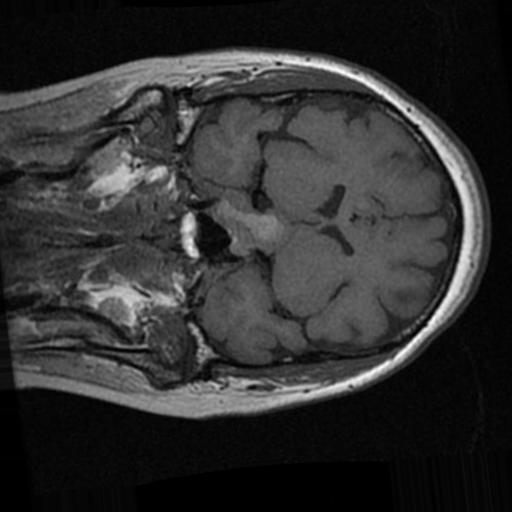
Label: brain_tumor